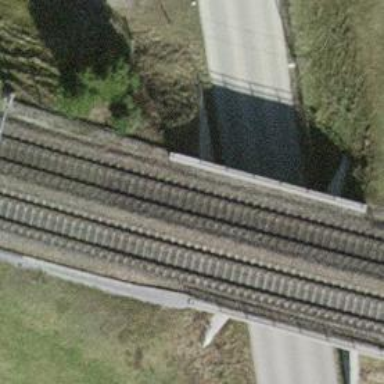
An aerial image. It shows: Single-track railway bridge with contact lines for electrification.